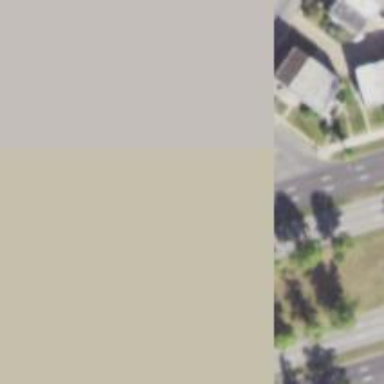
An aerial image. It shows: Unmarked crossing on the road.